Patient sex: M
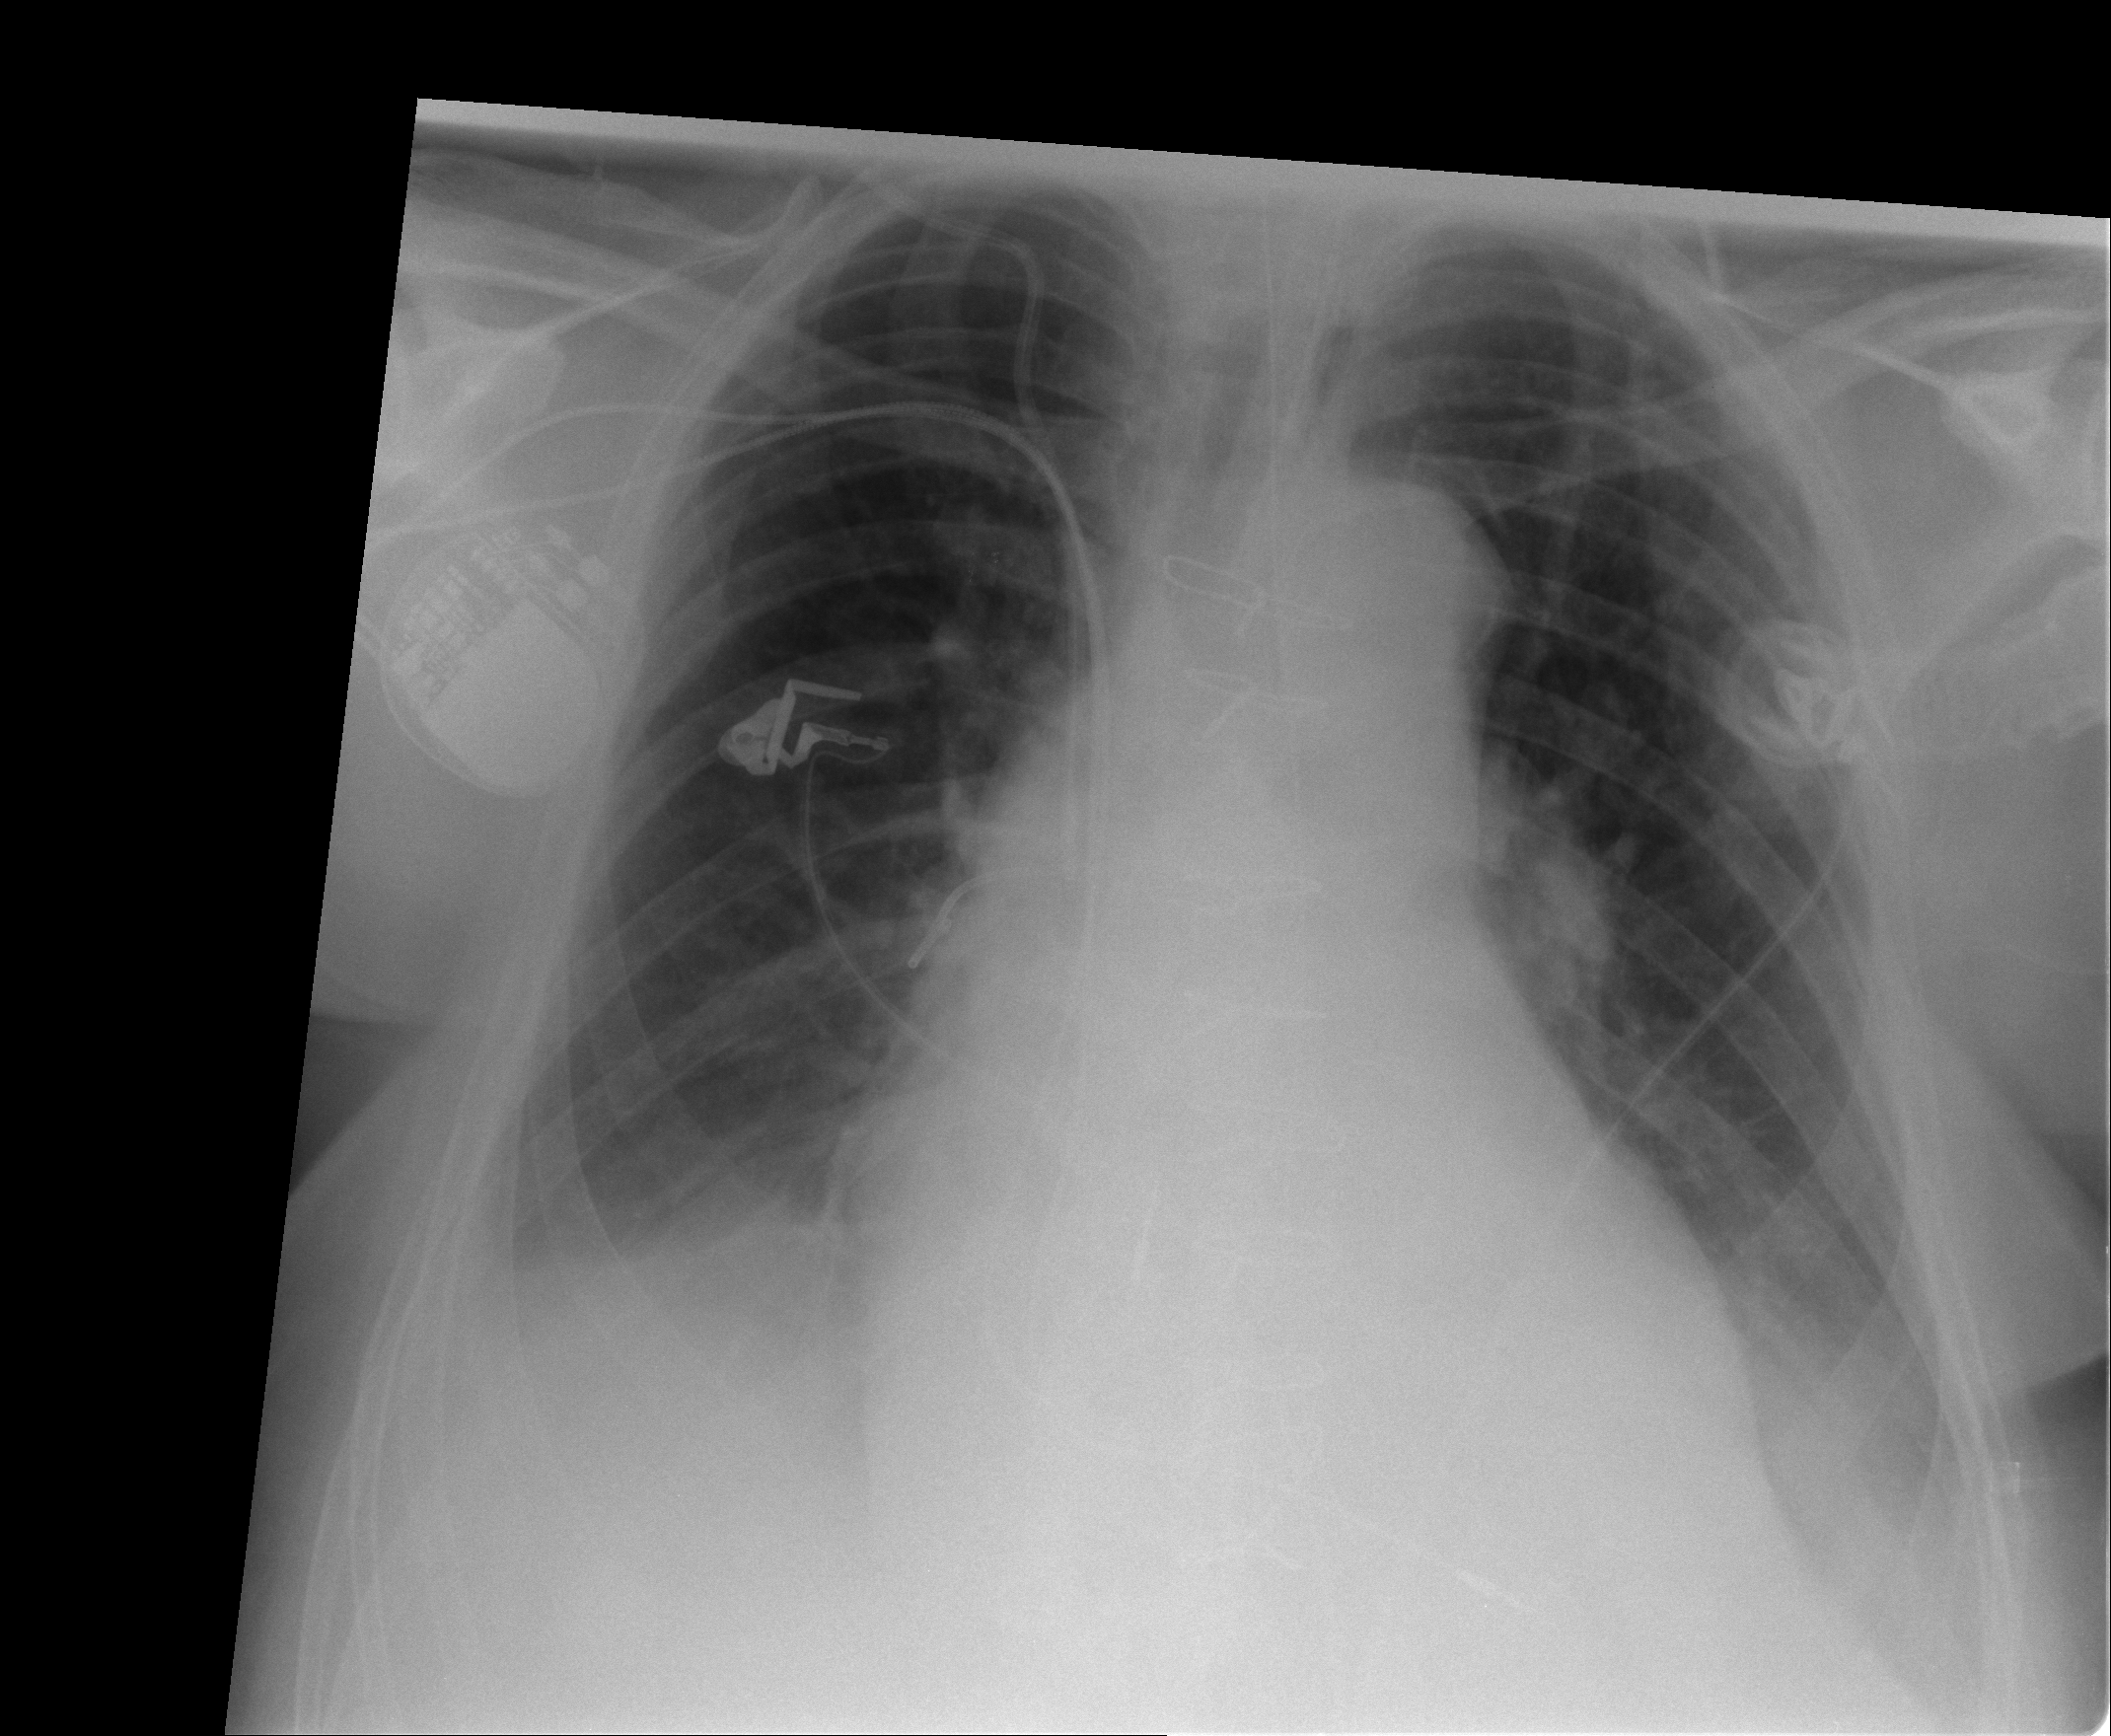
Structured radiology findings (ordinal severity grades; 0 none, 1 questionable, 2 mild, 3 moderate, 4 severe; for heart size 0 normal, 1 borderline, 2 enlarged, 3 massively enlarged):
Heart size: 2
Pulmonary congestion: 0
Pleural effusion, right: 2
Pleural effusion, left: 2
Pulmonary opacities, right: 0
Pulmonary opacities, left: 0
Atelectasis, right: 2
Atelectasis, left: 2